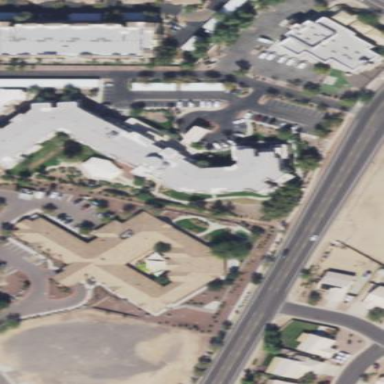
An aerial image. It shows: Nursing home.